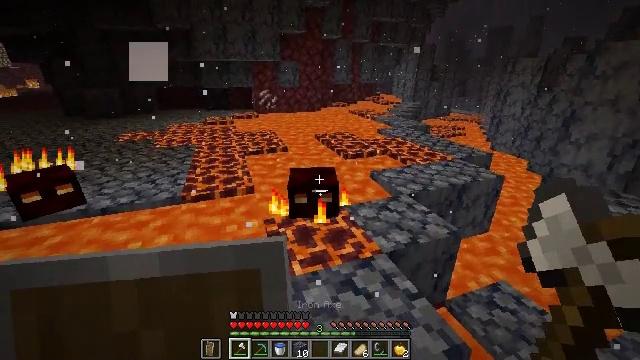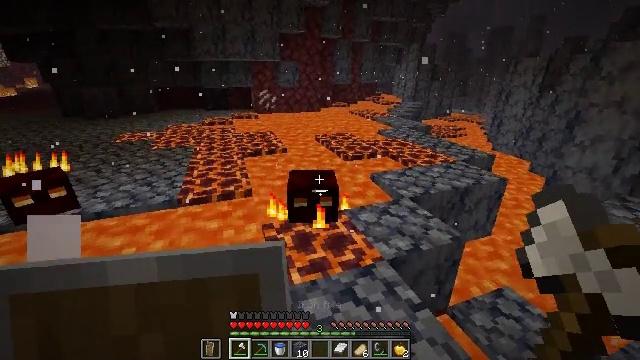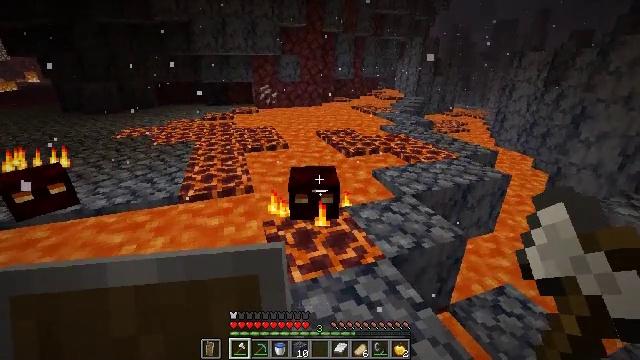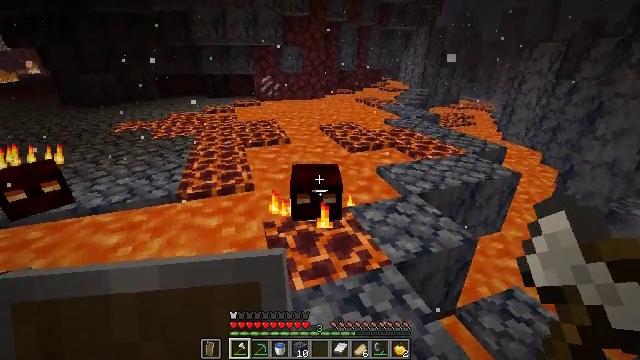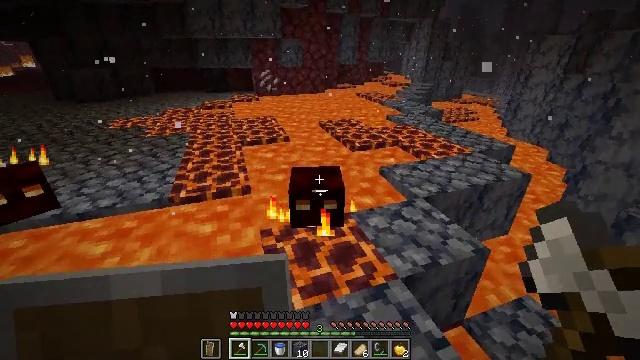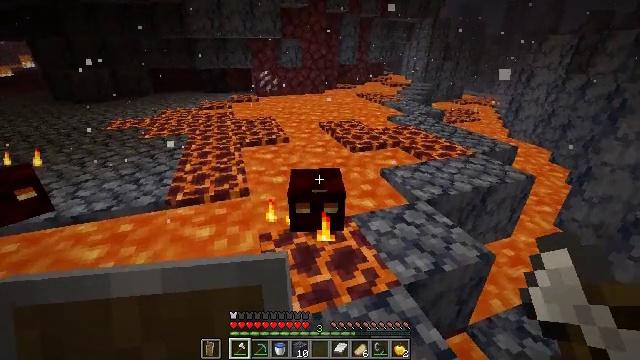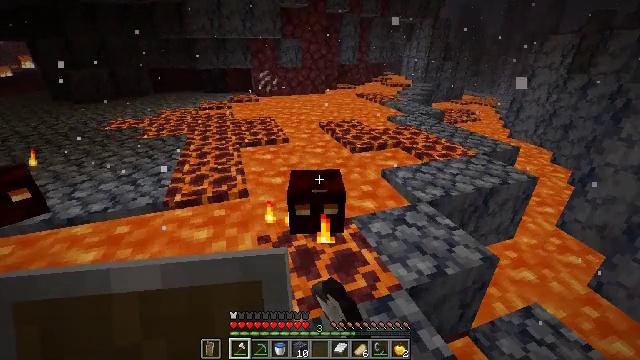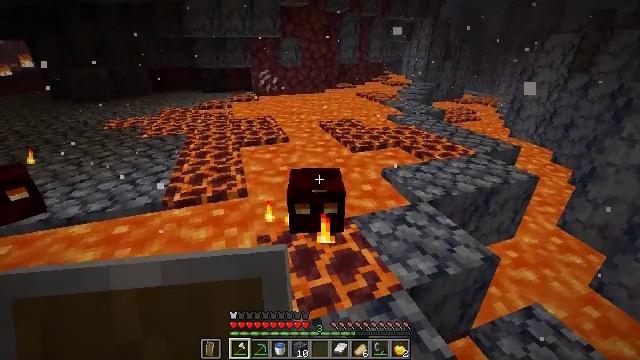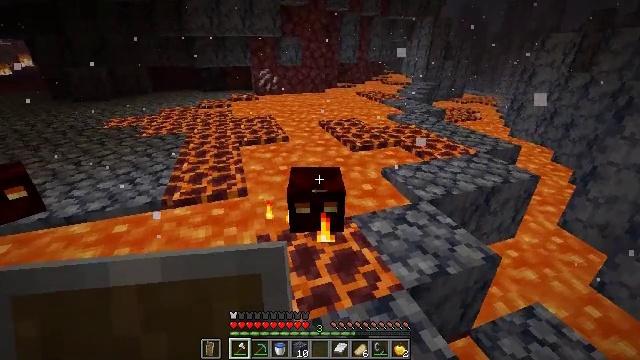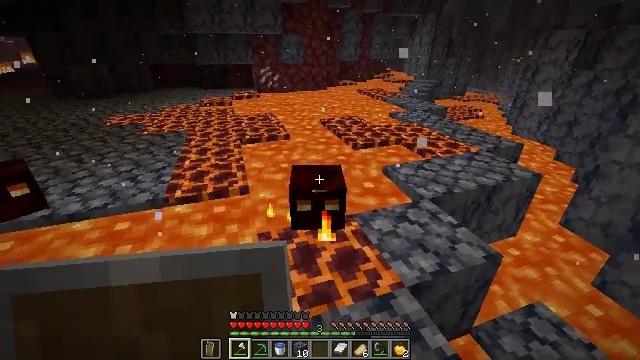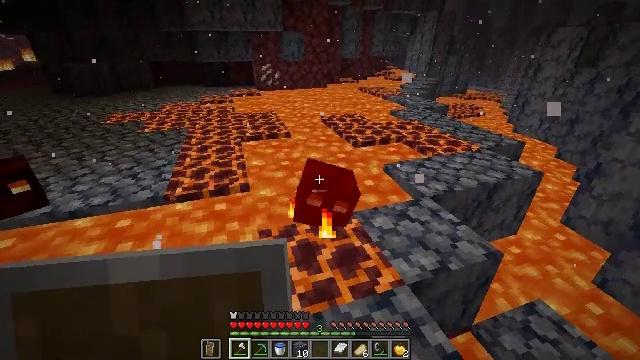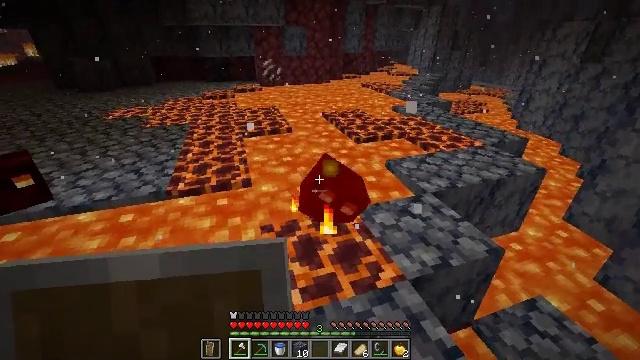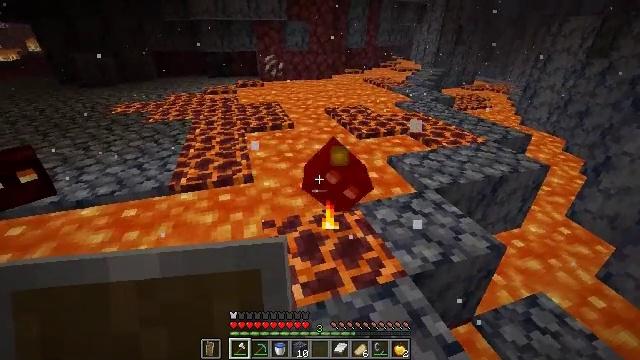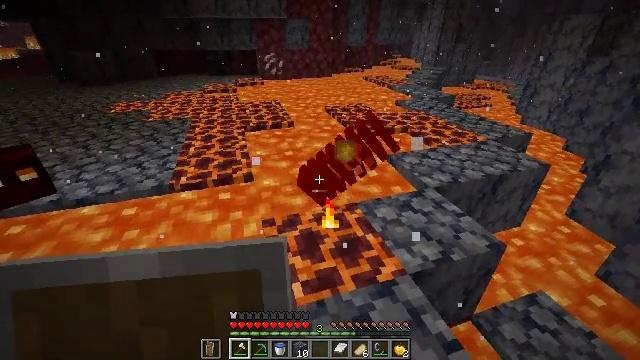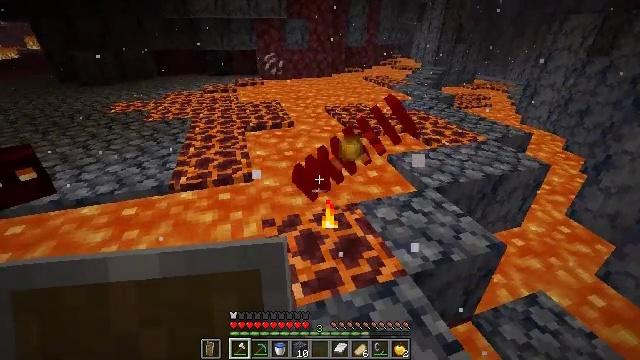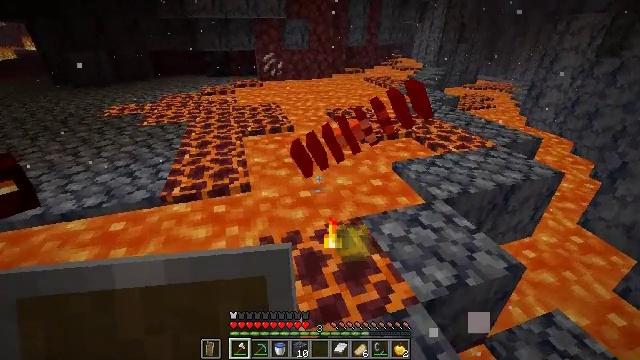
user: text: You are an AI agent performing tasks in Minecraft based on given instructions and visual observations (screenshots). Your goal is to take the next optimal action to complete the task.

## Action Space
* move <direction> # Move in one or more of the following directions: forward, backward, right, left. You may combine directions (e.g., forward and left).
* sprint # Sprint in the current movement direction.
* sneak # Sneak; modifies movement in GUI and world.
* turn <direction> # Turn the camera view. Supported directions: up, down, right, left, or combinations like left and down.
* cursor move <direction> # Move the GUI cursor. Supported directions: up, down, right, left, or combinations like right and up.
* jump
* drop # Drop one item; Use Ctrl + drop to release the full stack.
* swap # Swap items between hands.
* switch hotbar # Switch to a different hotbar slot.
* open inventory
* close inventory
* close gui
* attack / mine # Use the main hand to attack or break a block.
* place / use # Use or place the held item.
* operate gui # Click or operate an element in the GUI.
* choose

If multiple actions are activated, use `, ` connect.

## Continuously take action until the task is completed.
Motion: motion action
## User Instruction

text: Fight hostile mobs.
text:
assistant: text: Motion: move forward
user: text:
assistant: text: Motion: move forward, turn down
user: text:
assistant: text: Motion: move forward, turn down
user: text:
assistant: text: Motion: turn down
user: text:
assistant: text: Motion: attack / mine
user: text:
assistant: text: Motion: attack / mine
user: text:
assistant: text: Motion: attack / mine
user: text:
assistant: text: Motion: attack / mine
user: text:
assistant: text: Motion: no_op
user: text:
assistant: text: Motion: no_op
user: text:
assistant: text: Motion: no_op
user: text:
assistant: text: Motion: no_op
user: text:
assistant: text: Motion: no_op
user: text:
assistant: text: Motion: move forward
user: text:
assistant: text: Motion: move forward
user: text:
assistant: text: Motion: move forward
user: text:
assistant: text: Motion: no_op
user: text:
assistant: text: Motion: move right
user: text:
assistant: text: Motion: move right
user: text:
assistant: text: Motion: move forward and move right, turn left and down
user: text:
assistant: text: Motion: move forward and move right, turn left
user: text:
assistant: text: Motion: move forward, turn left
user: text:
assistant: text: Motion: move forward, turn left and down
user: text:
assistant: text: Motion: turn left and down
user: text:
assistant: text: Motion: turn left and up
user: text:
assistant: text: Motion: turn left and up
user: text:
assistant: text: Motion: turn left and up
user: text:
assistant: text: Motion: turn left
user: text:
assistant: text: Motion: no_op
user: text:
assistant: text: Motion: no_op